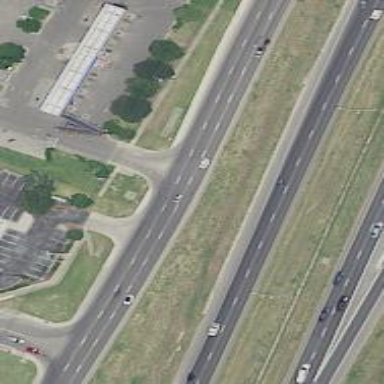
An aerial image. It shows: Secondary road with asphalt surface and frontage road.